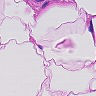
Metastatic tissue present: no